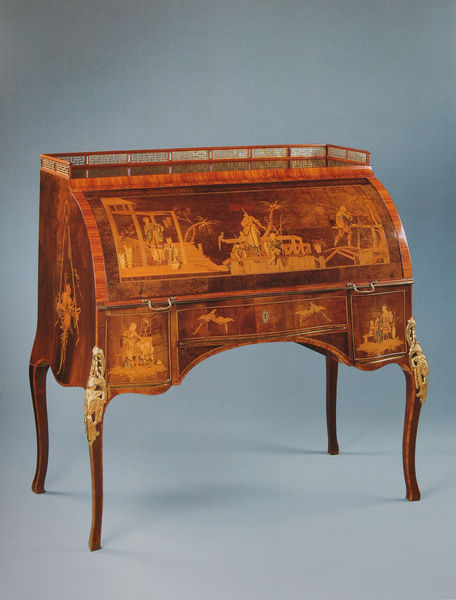
Titel: Zylinderschreibtisch
Künstler: David Roentgen
Standort: München
Institution: Residenz
Schlagwörter: blau, dunkel, mann, meer, frauen, gelb, menschen, braun, elegant, frankreich, frau, geschwungen, hell, holz, männer, szene, tisch, tür, haus, schloss, tiere, zylinder, alt, barock, silber, möbel, gitter, gold, klassizismus, rokoko, boot, rund, beine, relief, bein, füße, japan, schiffe, bilder, kommode, schreibtisch, klein, rand, figuren, treppe, dekoration, jugendstil, handarbeit, glanz, floral, ornamente, verzierung, schublade, metall, geländer, palme, platte, poliert, fein, geschlossen, foto, fotografie, photographie, griff, masserung, truhe, messing, vergoldet, orient, tischbeine, gebogen, einlegearbeit, einlegearbeiten, intarsien, schnitzerei, photo, griffe, schubladen, biedermeier, anrichte, handwerk, antik, plantage, palmen, eiche, tempel, beschlag, sekretär, büro, empire, roccoco, filigran, szenen, furnier, möbelstück, meander, beschläge, kirsche, ablage, abbildung, antiquität, geschnitzt, schlüsselloch, eleganz, wertvoll, entarsien, holzarten, arts and crafts, verdeck, tischlerei, rococo, chinoiserien, bureau, edelholz, edelhölzer, metallgriffe, roentgen, zilynderbüro, zylinderbureau, zylinderbüro, corpus, teakholz, intarsienarbeit, orietalisch, blalu, vlumen, einegearbeiten, wervoll, sekritär, holzeinlagen, metallverzierungen, geschwungene beine, ormulu